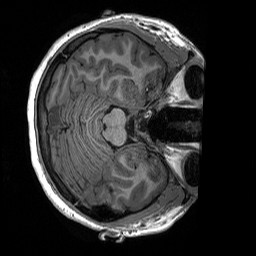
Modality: T1w
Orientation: axial
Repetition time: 8 s
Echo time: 0.066 s